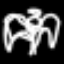
Label: angel